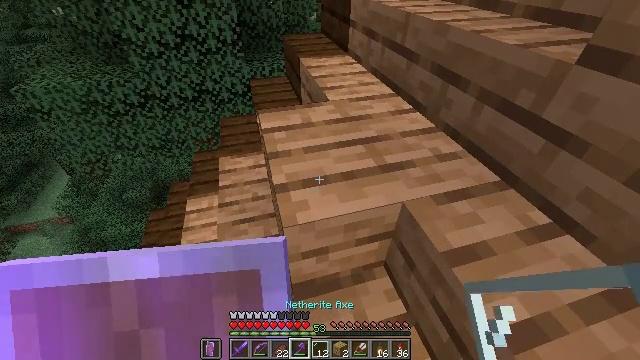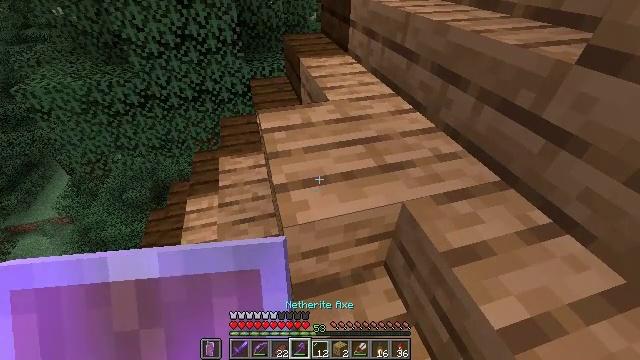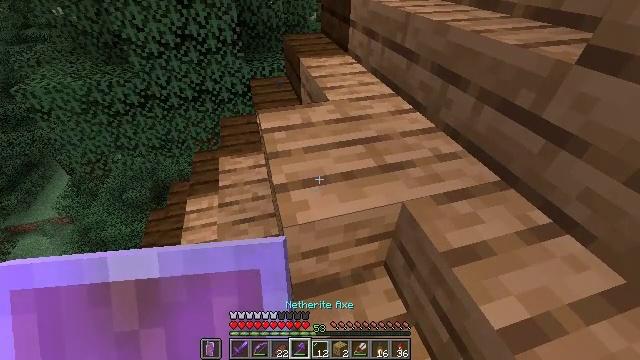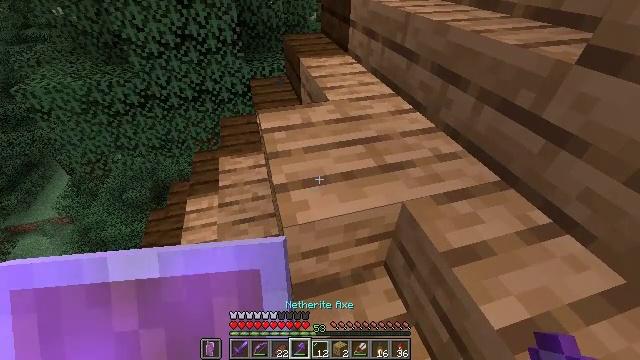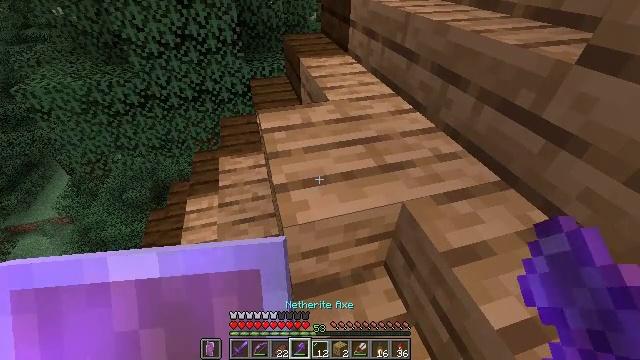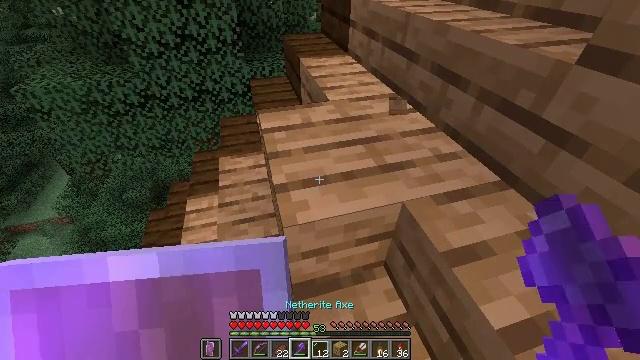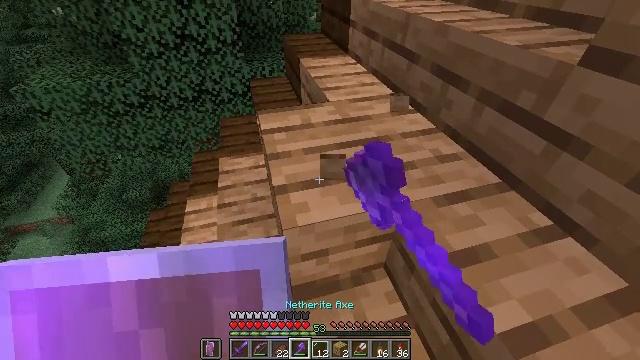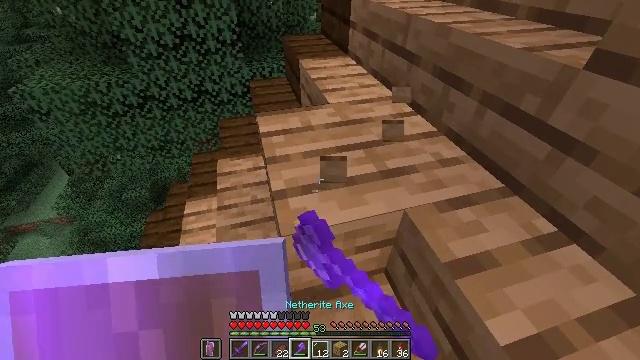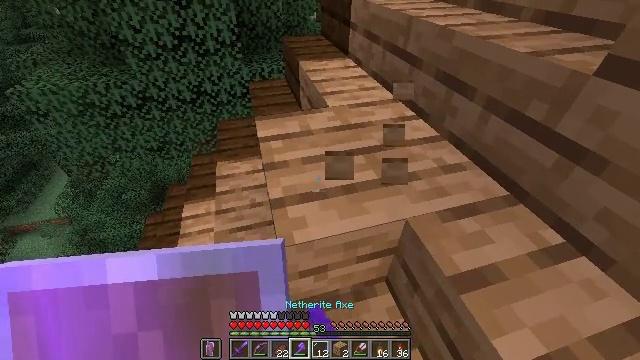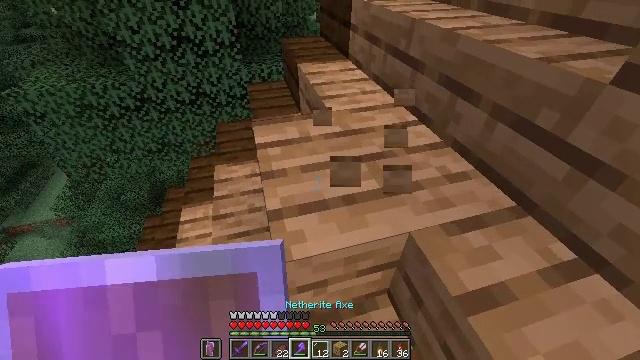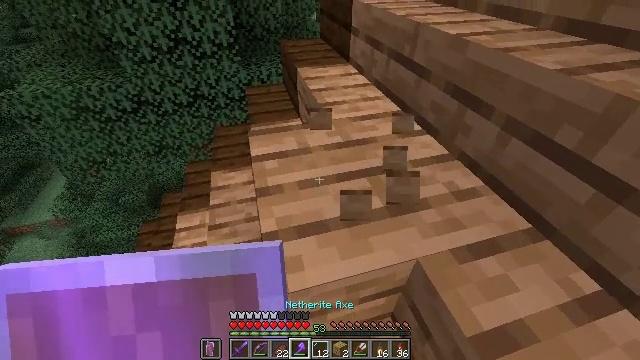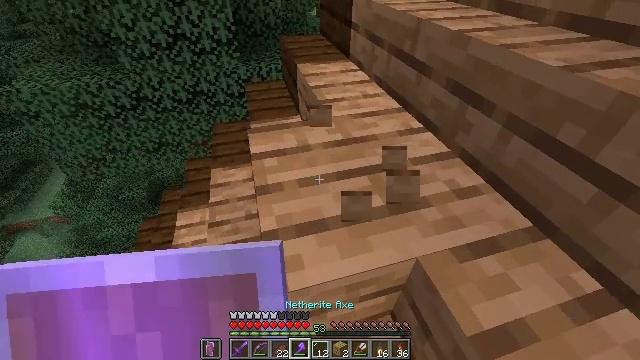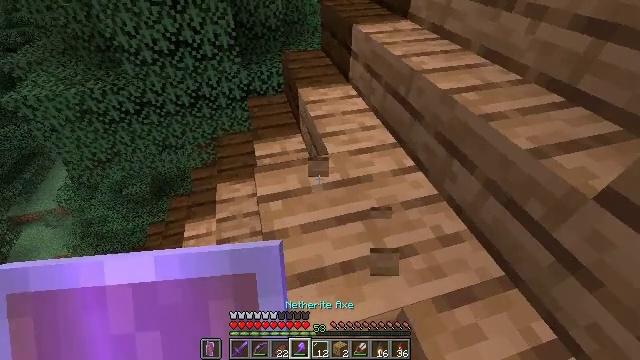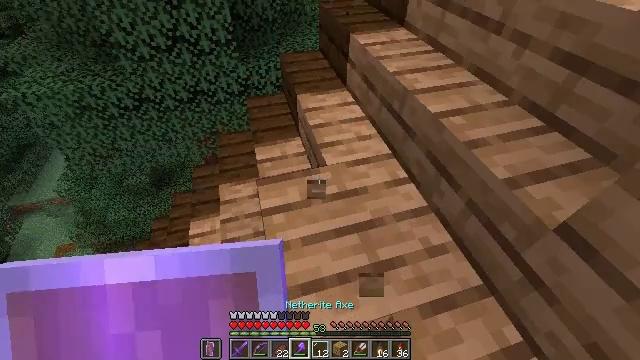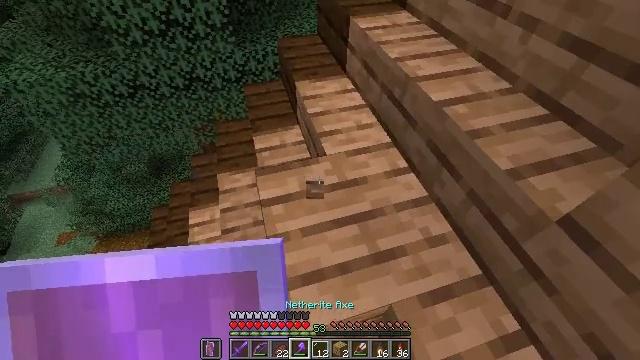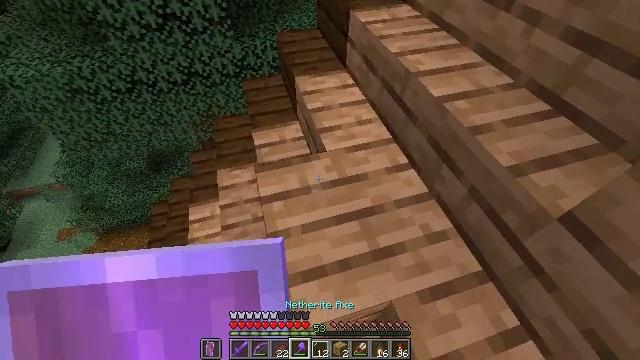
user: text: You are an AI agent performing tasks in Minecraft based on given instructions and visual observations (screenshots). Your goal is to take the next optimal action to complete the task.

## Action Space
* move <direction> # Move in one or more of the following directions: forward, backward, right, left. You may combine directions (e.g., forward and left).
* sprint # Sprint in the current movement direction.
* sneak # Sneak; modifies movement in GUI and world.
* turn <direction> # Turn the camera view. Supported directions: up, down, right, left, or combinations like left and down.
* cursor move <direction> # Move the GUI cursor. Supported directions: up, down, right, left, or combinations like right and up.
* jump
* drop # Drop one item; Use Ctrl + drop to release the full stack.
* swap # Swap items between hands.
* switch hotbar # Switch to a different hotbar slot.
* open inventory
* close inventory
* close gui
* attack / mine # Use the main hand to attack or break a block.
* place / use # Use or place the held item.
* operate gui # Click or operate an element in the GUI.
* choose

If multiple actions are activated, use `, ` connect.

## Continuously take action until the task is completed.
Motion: motion action
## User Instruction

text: Break the jungle planks to recycle them.
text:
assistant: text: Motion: sneak
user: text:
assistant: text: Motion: sneak
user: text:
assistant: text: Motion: sneak
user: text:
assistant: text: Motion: sneak
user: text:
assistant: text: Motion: sneak, attack / mine
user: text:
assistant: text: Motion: move forward, sneak, attack / mine
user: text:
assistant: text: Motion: move forward, sneak, attack / mine
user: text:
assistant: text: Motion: move forward, sneak, attack / mine
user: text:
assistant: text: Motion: move forward, sneak, attack / mine
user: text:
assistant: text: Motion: move forward, sneak
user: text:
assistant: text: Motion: move forward, sneak
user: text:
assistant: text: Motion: move forward, sneak, turn down
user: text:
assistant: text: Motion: sneak, turn down
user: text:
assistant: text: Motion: sneak, turn down
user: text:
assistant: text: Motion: sneak, turn down
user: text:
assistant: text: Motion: sneak, turn down
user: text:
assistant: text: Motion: sneak, attack / mine
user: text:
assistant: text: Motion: sneak, attack / mine
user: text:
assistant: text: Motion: sneak, attack / mine
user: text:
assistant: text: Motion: sneak
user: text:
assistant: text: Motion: sneak
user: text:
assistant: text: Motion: sneak
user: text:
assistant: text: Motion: sneak